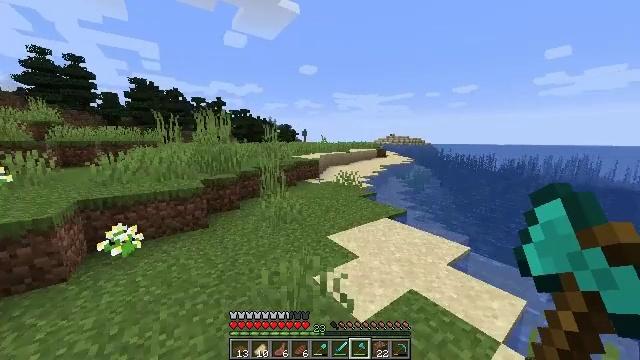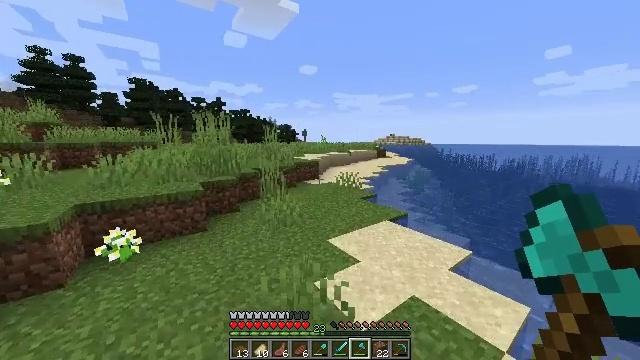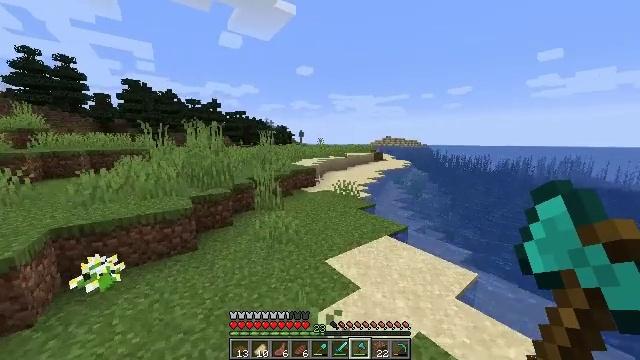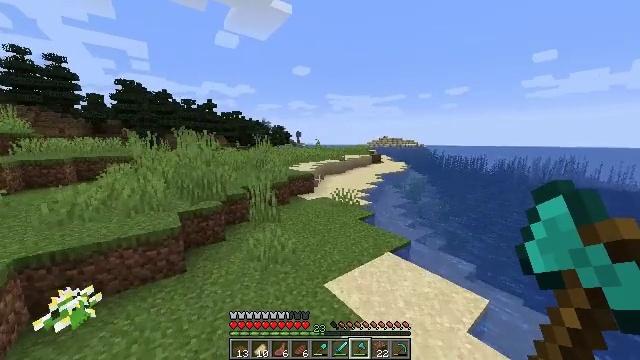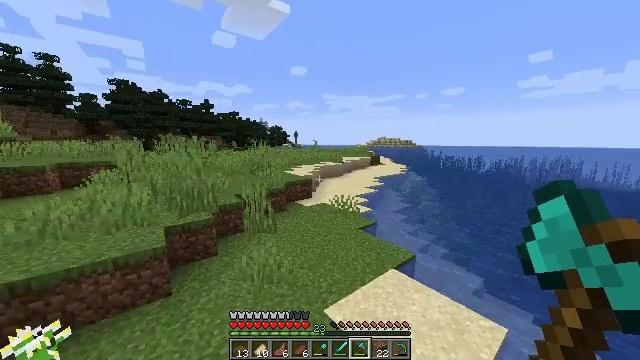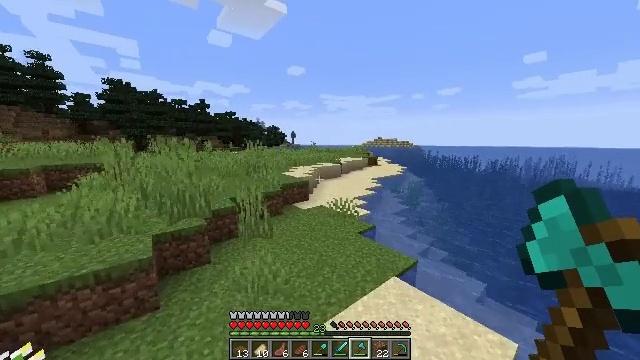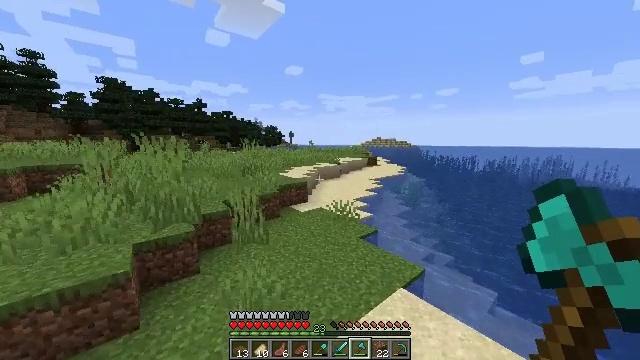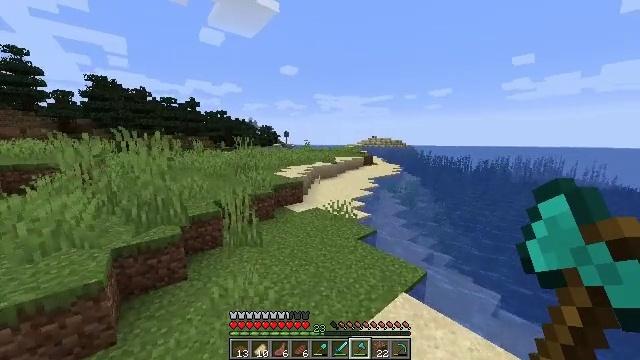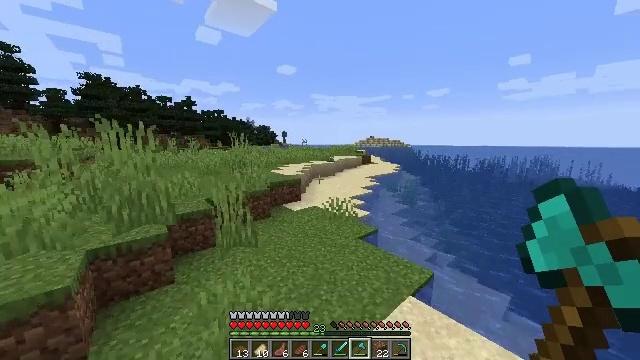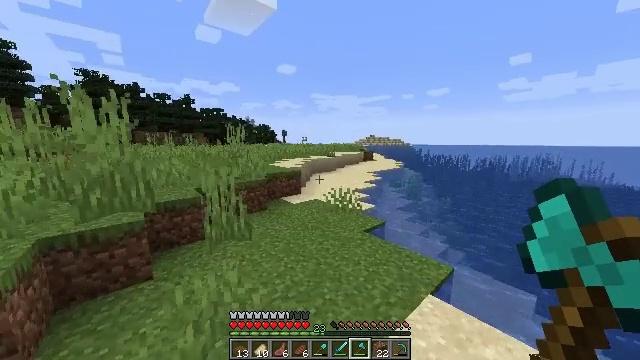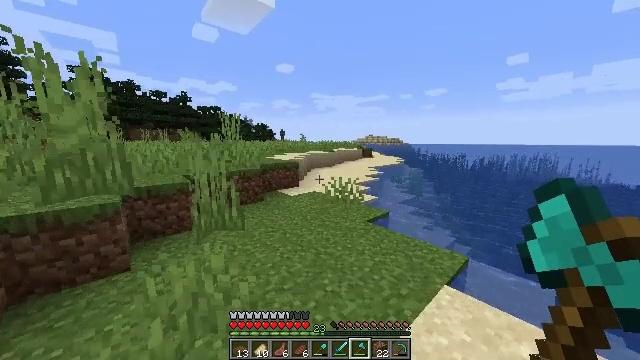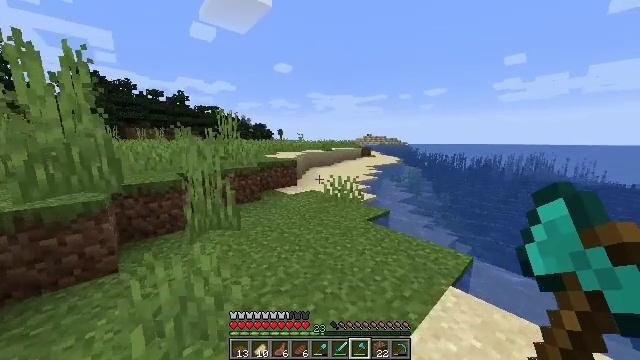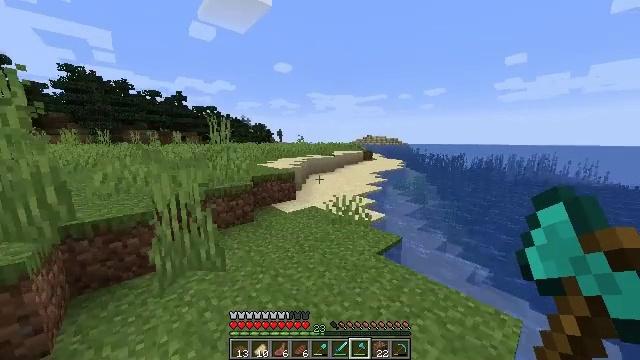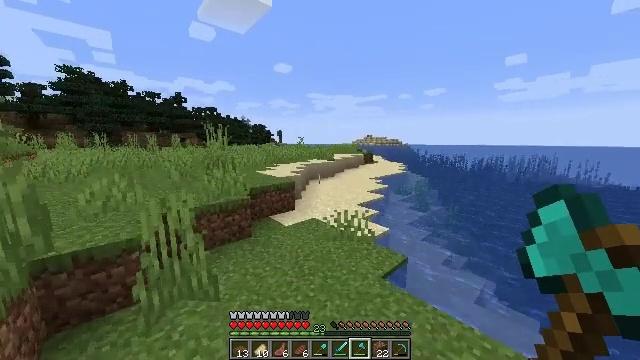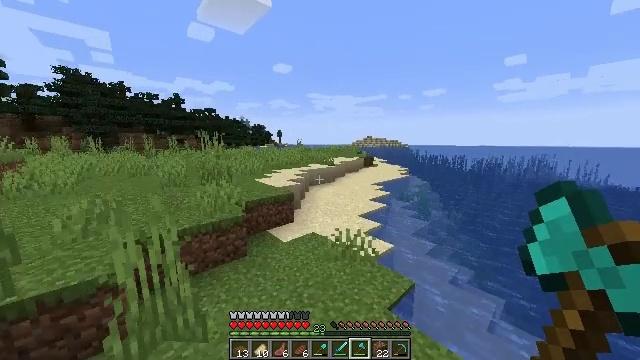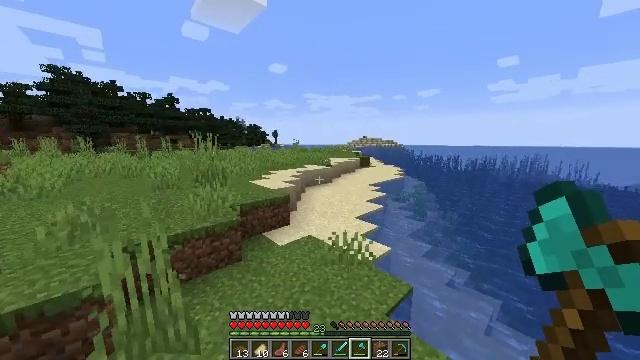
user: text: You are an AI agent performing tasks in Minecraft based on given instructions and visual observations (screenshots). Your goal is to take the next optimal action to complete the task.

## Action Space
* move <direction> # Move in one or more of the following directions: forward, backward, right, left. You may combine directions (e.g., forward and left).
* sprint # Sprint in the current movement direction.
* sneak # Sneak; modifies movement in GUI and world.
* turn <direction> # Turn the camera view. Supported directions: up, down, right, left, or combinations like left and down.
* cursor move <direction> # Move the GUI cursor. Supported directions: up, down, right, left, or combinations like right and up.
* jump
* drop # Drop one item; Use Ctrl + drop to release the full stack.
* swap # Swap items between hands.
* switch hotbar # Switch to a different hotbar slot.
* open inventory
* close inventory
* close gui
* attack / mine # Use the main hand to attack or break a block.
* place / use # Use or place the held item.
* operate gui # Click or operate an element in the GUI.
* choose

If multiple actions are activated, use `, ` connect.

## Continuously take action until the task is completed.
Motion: motion action
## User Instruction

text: Gather kelp plant by attacking it underwater.
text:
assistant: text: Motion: move forward, sprint, jump
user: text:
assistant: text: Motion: move forward, sprint, jump
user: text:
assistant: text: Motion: move forward, sprint, jump
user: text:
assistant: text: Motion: move forward, jump
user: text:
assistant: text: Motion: move forward, jump
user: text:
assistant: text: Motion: move forward, jump
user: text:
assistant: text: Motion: move forward, turn right, jump
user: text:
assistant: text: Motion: move forward, jump
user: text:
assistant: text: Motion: move forward, jump
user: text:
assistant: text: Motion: move forward, jump
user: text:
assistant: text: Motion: move forward, sprint, jump
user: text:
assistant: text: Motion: move forward, sprint, jump
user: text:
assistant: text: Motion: move forward, sprint, jump
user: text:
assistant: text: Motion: move forward, sprint, jump
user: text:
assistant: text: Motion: move forward, sprint, turn right, jump
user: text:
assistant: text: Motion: move forward, turn right, jump
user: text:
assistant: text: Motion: move forward, turn right, jump
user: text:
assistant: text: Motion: move forward, turn right, jump
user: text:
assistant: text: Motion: move forward, turn right, jump
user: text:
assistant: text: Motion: move forward, jump
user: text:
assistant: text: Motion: move forward, jump
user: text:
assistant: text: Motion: move forward, jump
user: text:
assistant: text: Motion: move forward, sprint, jump
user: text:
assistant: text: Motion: move forward, sprint, jump
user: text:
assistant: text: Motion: move forward, sprint, jump
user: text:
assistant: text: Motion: move forward, sprint, jump
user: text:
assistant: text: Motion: move forward, sprint, jump
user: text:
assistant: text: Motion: move forward, jump
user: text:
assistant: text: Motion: move forward, jump
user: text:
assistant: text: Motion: move forward, jump